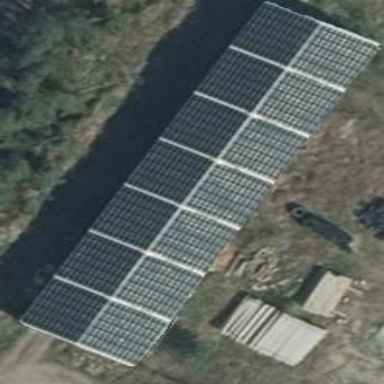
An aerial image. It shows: Building equipped with small solar photovoltaic panel for generating electricity.